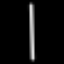
Label: line